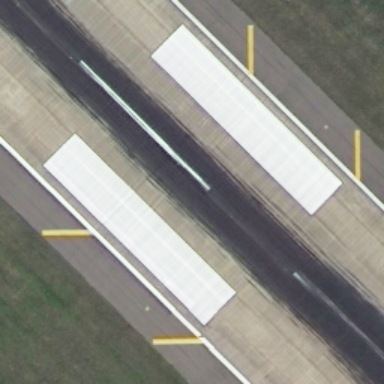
It is a straight runway with some mark lines on it .